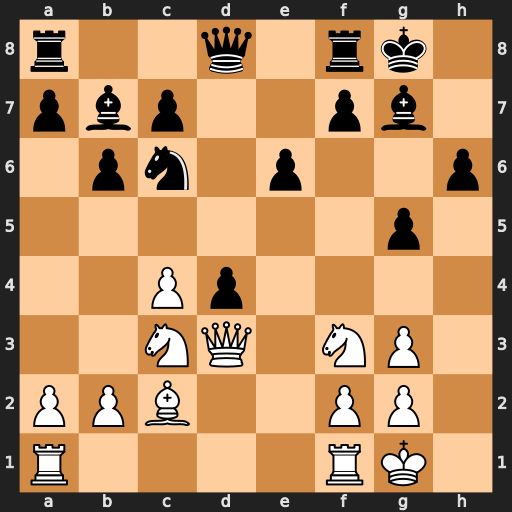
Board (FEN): r2q1rk1/pbp2pb1/1pn1p2p/6p1/2Pp4/2NQ1NP1/PPB2PP1/R4RK1
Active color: w
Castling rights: -
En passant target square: -
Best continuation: Qh7#